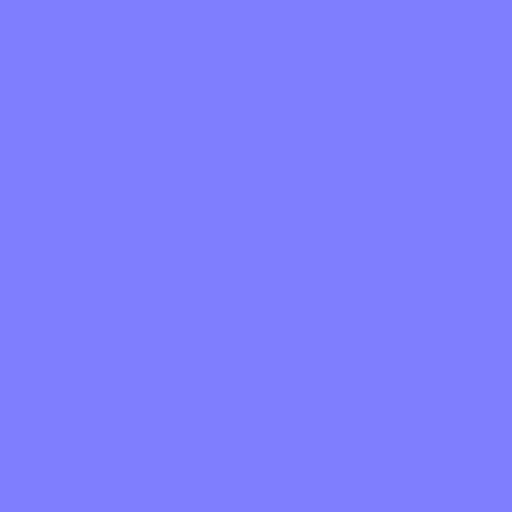
brushed bumpy metal scratches silver steel